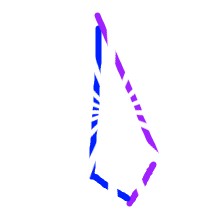
Shape: kite